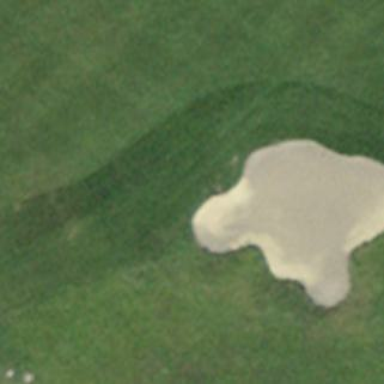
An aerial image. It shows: Bunker filled with sand on golf course.